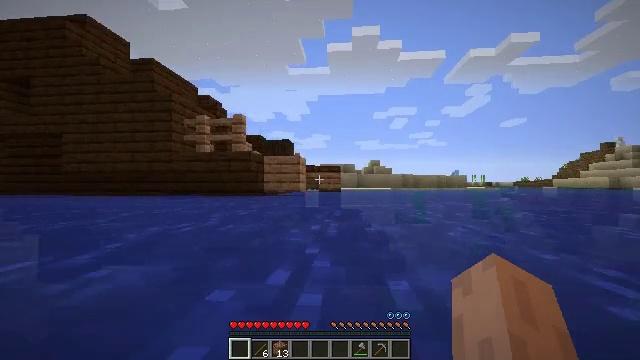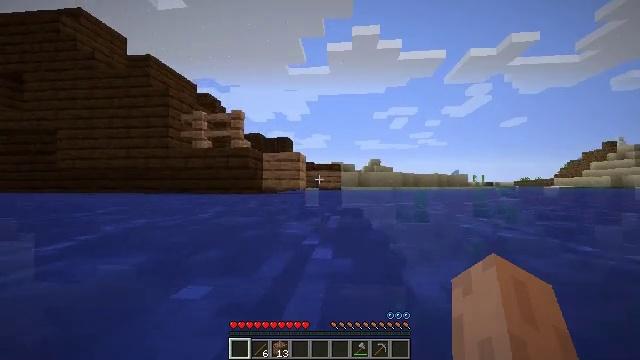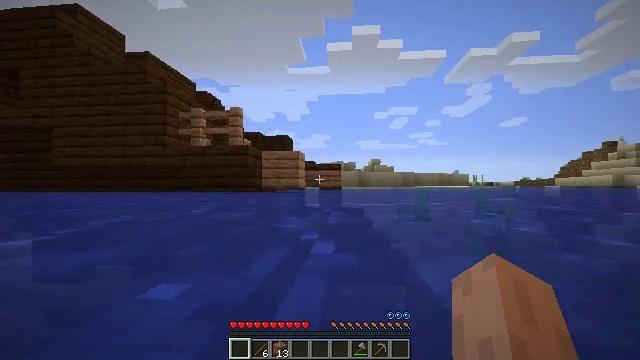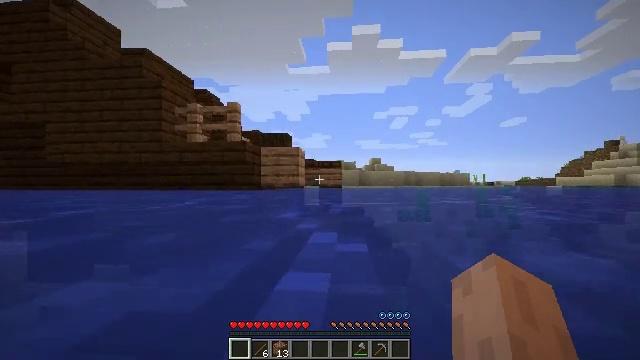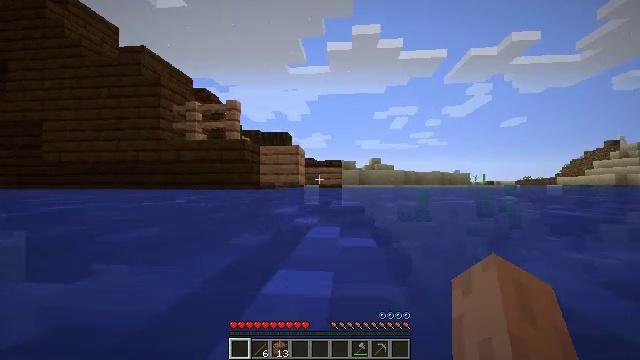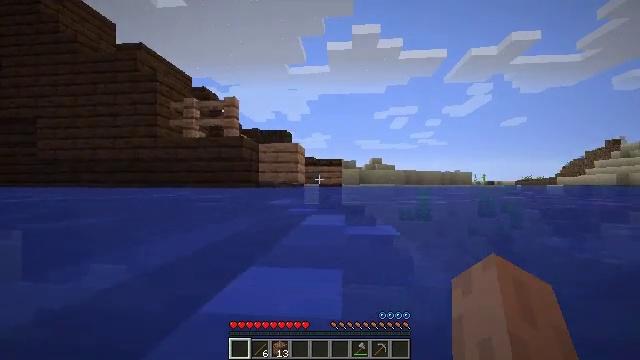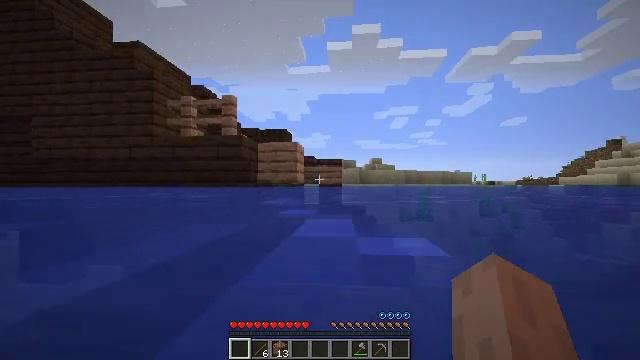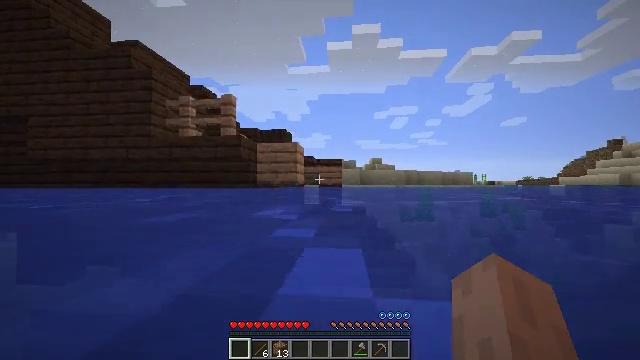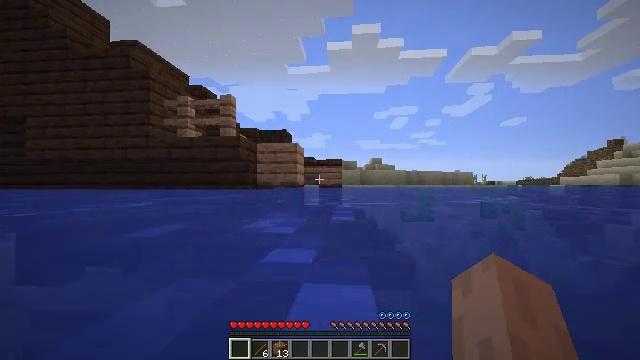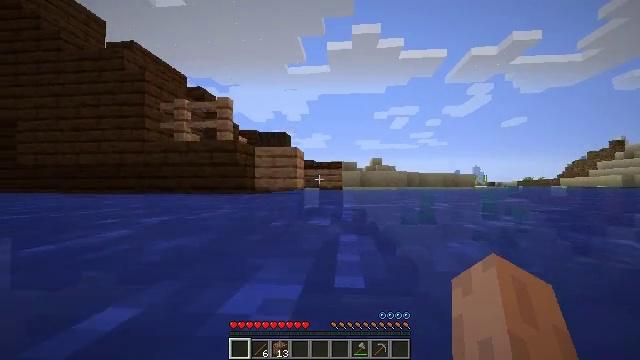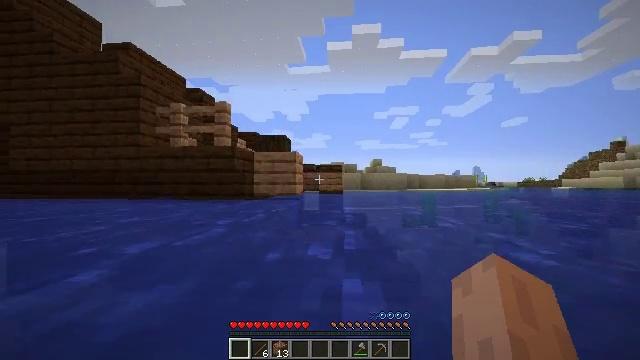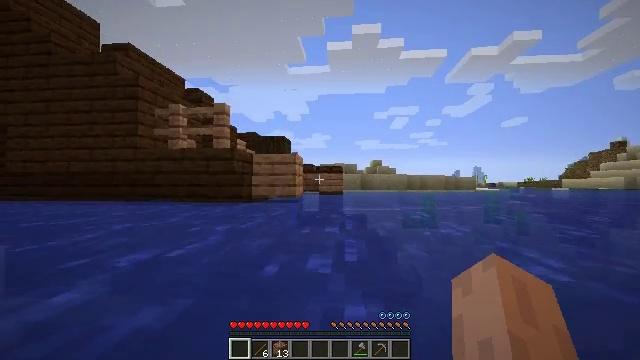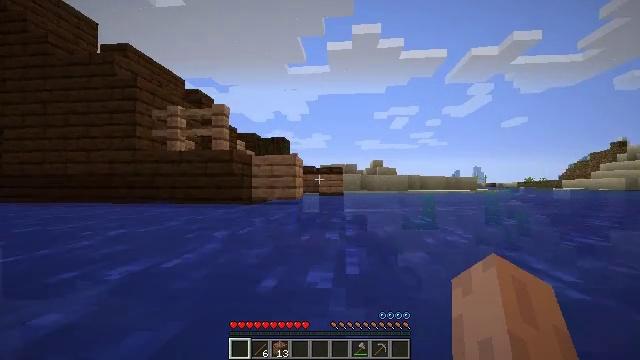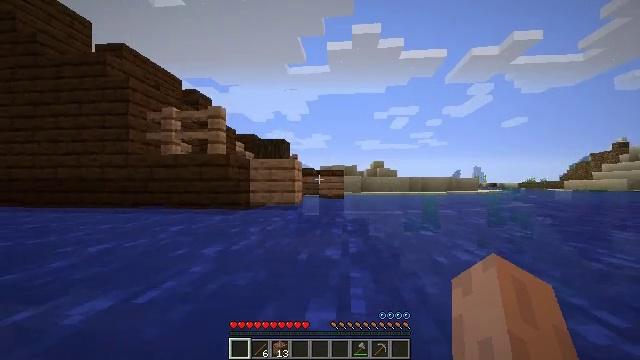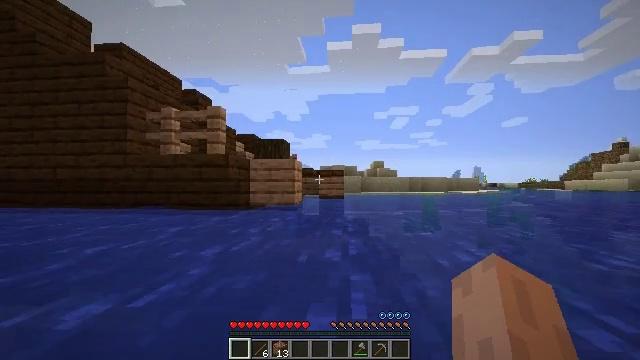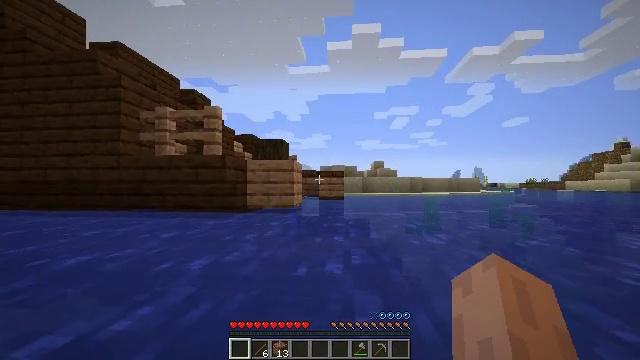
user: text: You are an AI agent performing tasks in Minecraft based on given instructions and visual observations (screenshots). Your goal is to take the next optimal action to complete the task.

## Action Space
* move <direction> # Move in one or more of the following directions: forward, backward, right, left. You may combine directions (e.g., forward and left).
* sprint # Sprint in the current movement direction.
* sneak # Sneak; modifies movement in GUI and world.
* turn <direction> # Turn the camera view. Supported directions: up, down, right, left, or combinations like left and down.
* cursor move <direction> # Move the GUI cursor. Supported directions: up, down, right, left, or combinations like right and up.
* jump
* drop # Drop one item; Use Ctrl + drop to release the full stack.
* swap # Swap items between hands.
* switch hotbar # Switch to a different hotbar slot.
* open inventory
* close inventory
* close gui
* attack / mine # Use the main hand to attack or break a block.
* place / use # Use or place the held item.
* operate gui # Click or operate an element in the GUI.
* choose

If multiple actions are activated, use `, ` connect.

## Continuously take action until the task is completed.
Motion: motion action
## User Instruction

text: Mine the jungle slab from a structure.
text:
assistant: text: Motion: move forward
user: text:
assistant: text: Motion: move forward
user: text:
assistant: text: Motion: move forward
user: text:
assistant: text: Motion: move forward
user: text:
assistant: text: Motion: move forward
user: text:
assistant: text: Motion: move forward, jump
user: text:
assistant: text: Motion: move forward, jump
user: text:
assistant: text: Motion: move forward, jump
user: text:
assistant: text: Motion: move forward, jump
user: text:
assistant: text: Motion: move forward, jump
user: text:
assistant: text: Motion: move forward
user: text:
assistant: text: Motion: move forward
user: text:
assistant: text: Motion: move forward
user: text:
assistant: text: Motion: move forward
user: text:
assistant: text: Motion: move forward
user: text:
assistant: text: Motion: move forward
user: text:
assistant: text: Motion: move forward
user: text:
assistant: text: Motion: move forward
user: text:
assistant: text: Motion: move forward
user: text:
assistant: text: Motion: move forward
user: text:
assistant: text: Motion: move forward
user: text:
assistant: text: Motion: move forward
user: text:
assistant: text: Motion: move forward
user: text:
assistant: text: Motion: move forward, jump
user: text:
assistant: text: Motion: move forward, jump
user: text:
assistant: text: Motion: move forward, jump
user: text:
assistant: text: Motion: move forward, jump
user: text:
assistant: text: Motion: move forward, jump
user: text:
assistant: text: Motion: move forward
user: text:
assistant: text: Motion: move forward